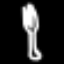
Label: fork